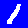
Digit: 1